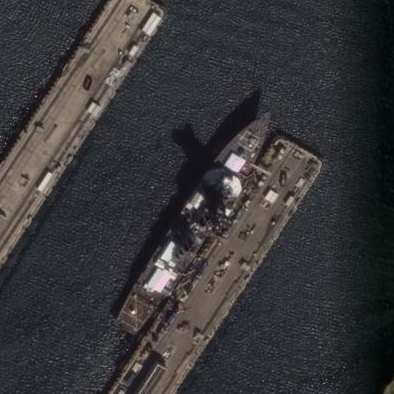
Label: destroyer